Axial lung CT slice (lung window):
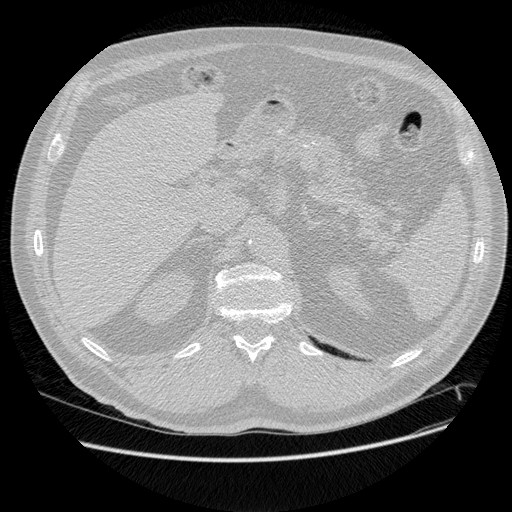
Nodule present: no